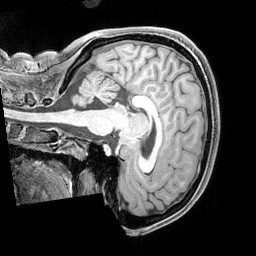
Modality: T1w
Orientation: sagittal
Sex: female
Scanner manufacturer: siemens
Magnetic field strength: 3 T
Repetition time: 2.3 s
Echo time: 0.00226 s